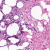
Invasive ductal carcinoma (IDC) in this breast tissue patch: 0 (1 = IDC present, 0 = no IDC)